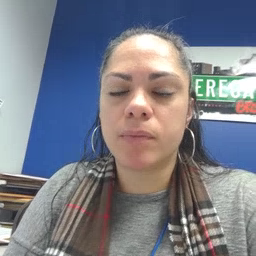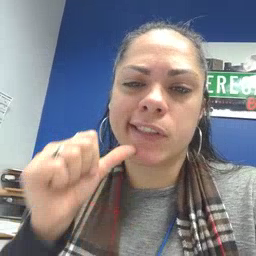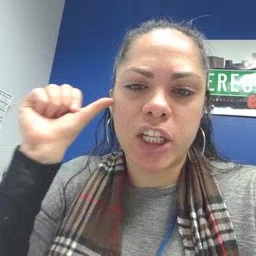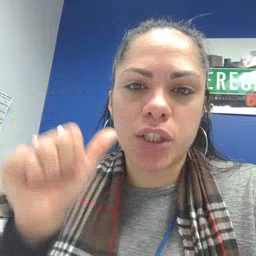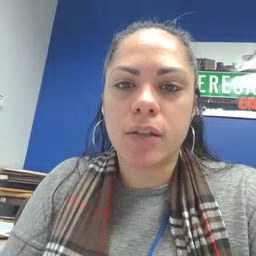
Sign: yesterday